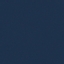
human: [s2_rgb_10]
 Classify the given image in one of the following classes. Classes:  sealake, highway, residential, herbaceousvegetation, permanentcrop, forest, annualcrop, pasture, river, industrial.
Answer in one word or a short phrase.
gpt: SeaLake